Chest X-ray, PA view. Patient: 55 years old, sex M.
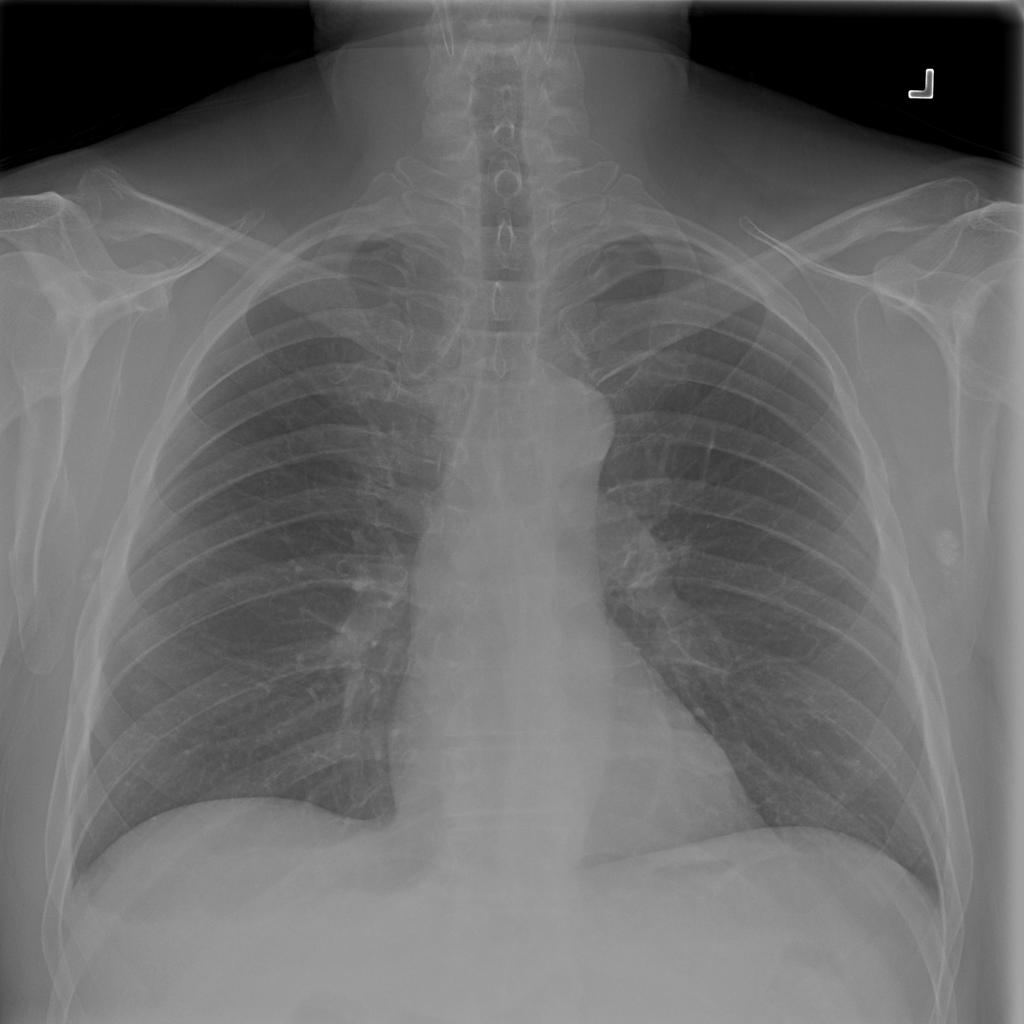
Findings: No Finding